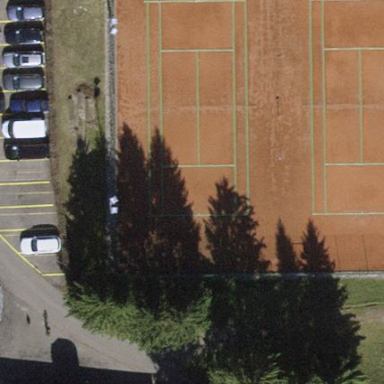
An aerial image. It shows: Tennis court on the leisure land pitch.